Question: I am working on making custom webpages with the help of Grapesjs. I want to render the html page in react js which has been been saved by the grapesjs editor in the database. Following is the format in which the data is being saved.

Right now I just able to get the html code in the inspect window, but how can i render it on the page?
'''
import React from "react";
import axios from "axios";
// import {renderWebpage} from "../actions/webpage"
export const Page: React.FC = () => {
const renderWebpage = axios
.get("http://localhost:8080/61ea7fd2268f37443ca4d59a")
.then((response) => {
console.log("response", response);
console.log(response.data, "data");
});
return <div>demo</div>;
};
'''
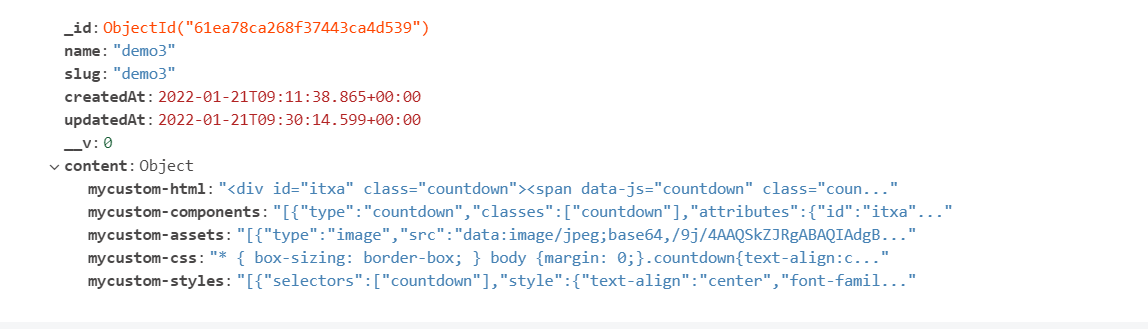
Answer: You need to set the 'response.data' to a component 'state' using 'useEffect' hook and then render the HTML string using <URL> property.
Try like below.
'''
import React, { useState, useEffect } from "react";
import axios from "axios";
// import {renderWebpage} from "../actions/webpage"
type HTMLData = {
content: { "mycustom-html": string };
};
export const Page: React.FC = () => {
const [htmlData, setHtmlData] = useState<HTMLData>({
content: { "mycustom-html": "<p>demo</p>" }
});
const renderWebpage = () => {
axios
.get("http://localhost:8080/61ea7fd2268f37443ca4d59a")
.then((response) => {
console.log("response", response);
console.log(response.data, "data");
setHtmlData(response.data);
});
};
useEffect(() => {
renderWebpage();
}, []);
return (
<div
dangerouslySetInnerHTML={{
__html: htmlData?.content?.["mycustom-html"]
}}
/>
);
};
'''